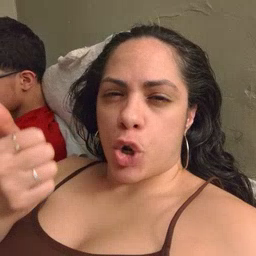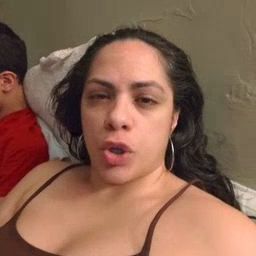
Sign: better